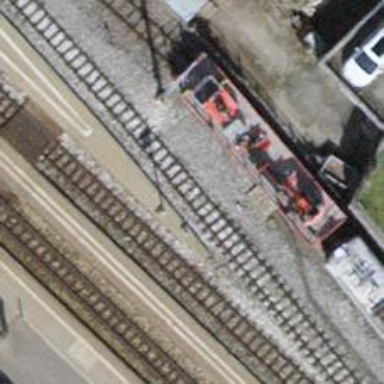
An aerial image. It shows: Narrow-gauge railway with single track running through yard. The railway is electrified with contact line.